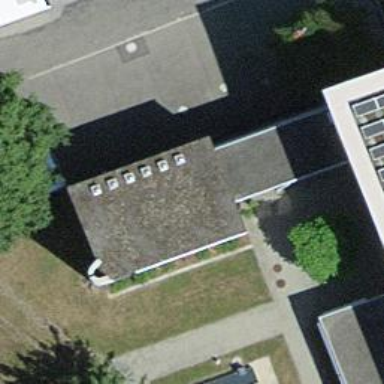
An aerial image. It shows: Kindergarten.